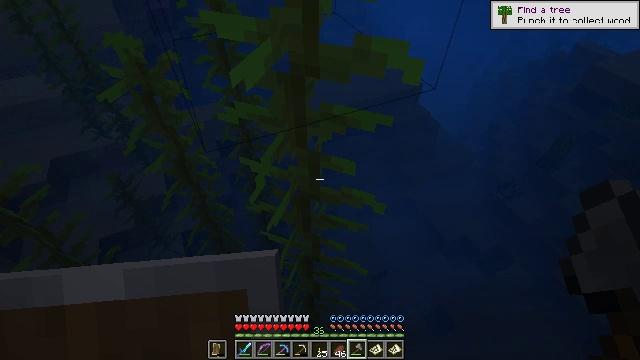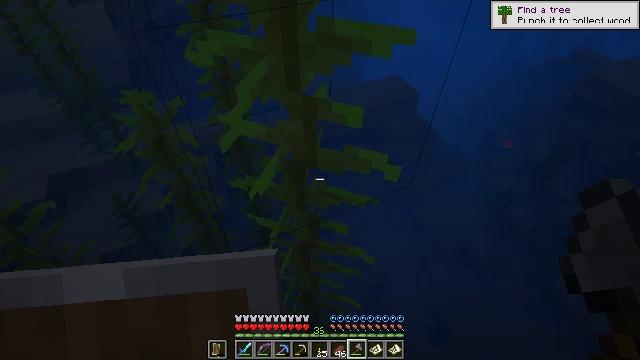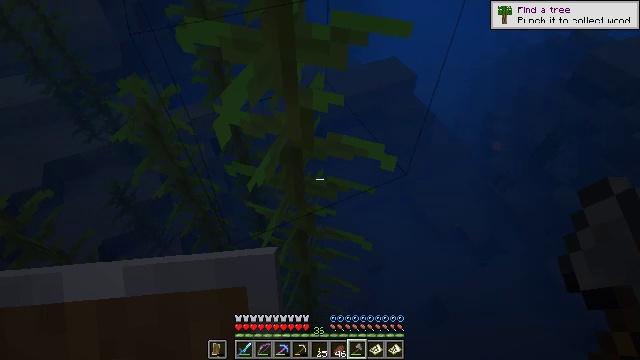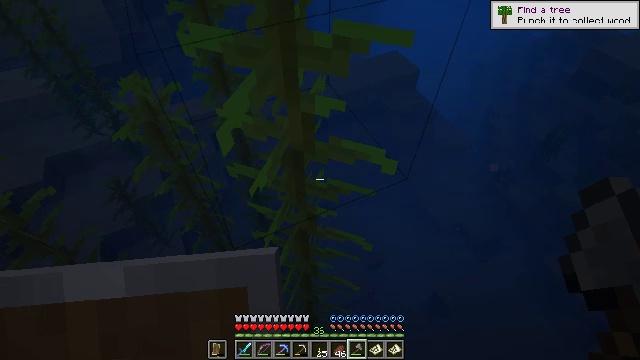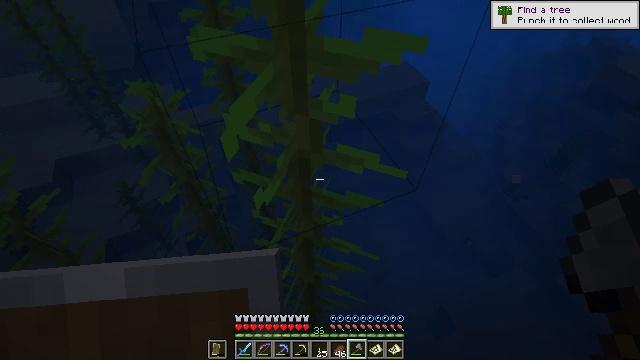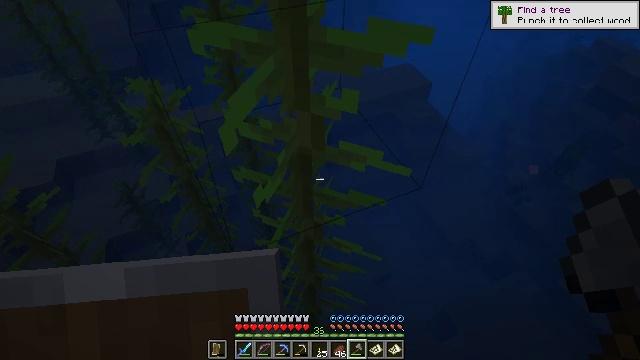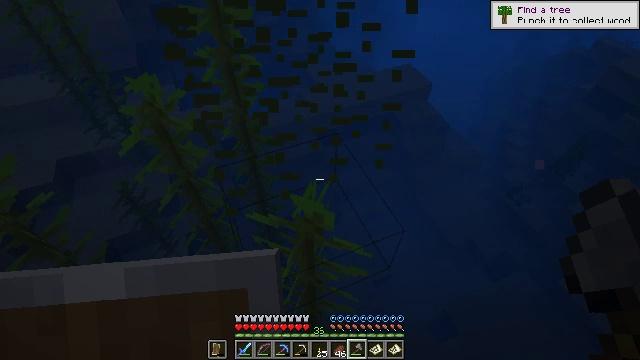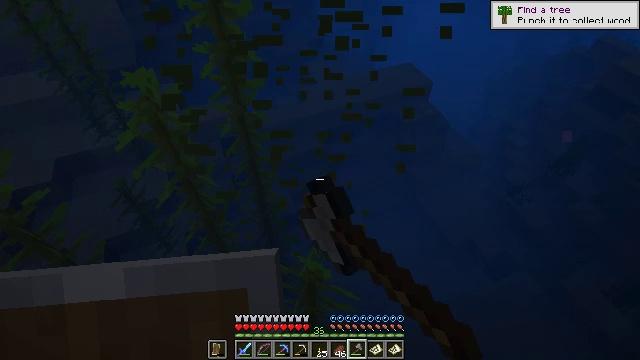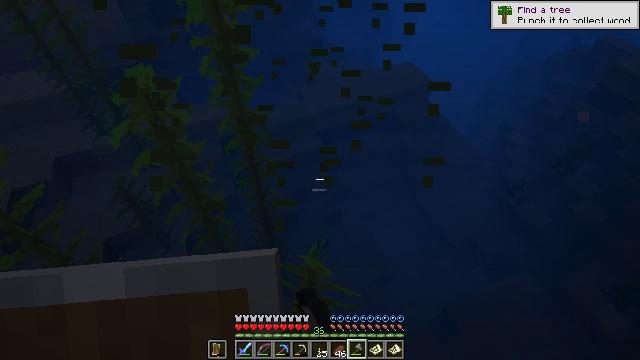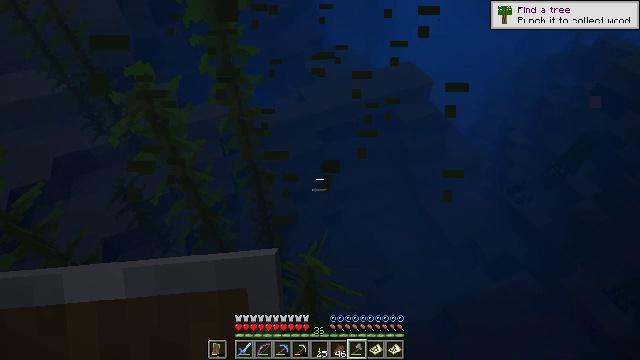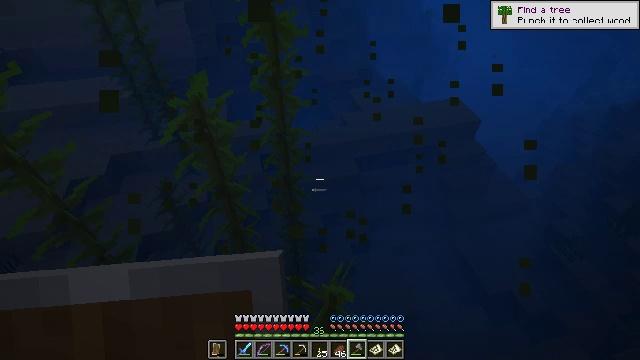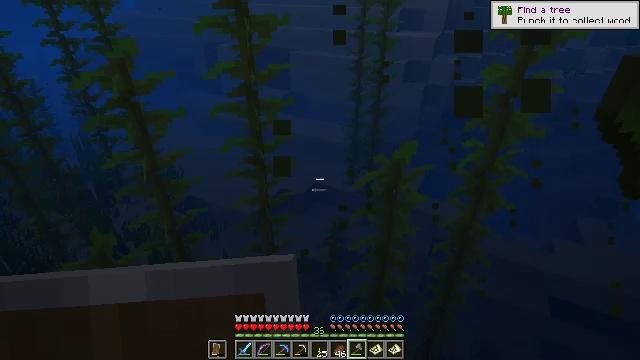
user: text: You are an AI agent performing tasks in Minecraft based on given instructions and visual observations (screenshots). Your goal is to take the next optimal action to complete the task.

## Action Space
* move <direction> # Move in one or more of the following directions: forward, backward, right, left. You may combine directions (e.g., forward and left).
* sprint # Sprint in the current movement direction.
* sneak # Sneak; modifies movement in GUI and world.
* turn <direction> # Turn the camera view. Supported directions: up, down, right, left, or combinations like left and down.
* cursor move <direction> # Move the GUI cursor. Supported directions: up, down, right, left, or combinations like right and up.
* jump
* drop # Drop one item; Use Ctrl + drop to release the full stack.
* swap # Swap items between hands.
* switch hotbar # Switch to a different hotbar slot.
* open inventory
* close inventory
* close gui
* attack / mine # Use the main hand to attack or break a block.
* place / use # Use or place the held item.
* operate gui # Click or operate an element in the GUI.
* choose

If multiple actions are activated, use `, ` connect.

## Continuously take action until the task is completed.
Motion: motion action
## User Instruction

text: Gather kelp plant by attacking it underwater.
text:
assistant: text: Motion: sprint
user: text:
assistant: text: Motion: sprint, turn down
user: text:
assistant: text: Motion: sprint, turn down
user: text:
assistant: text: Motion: sprint, turn left and up
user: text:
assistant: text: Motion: sprint
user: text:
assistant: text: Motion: sprint, attack / mine
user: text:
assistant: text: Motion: sprint, attack / mine
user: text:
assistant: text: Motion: no_op
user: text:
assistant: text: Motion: no_op
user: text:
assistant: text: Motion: turn left and up
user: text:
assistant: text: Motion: turn left and up
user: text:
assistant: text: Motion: no_op